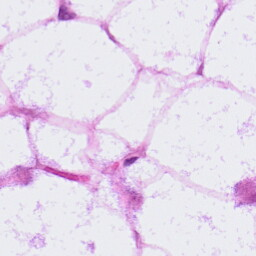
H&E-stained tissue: LymphNode